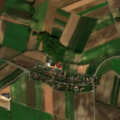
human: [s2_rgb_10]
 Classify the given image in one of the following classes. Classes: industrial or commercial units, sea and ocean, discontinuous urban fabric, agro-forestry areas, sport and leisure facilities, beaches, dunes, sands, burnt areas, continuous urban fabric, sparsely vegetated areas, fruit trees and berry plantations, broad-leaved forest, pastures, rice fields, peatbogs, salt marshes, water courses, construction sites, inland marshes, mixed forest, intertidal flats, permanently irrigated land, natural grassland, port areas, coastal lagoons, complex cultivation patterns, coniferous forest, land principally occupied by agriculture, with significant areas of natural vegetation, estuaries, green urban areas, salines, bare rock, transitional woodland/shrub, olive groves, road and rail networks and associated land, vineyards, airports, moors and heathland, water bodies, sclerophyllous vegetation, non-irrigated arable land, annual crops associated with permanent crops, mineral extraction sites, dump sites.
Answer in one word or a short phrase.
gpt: discontinuous urban fabric, non-irrigated arable land, complex cultivation patterns, land principally occupied by agriculture, with significant areas of natural vegetation